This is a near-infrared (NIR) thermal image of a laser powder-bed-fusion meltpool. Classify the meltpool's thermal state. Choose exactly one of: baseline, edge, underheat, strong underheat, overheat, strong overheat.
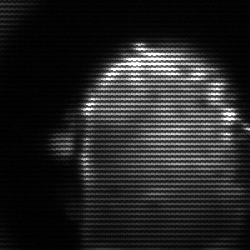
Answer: baseline